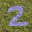
Label: 2